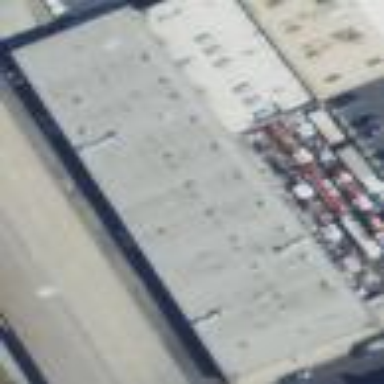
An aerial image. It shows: Industrial building.